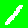
Digit: 1